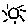
Label: sun